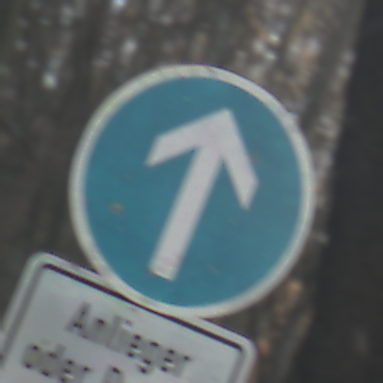
Verkehrszeichen: VorgeschriebeneFahrtrichtungGeradeaus
Zusatzzeichen unten: PersonengruppenFrei2
Umgebung: Outdoor, Nature
Tageszeit: SunriseSunset
Wetter: Clear
Licht: Natural
Jahreszeit: Winter
Kontrast: LowContrast